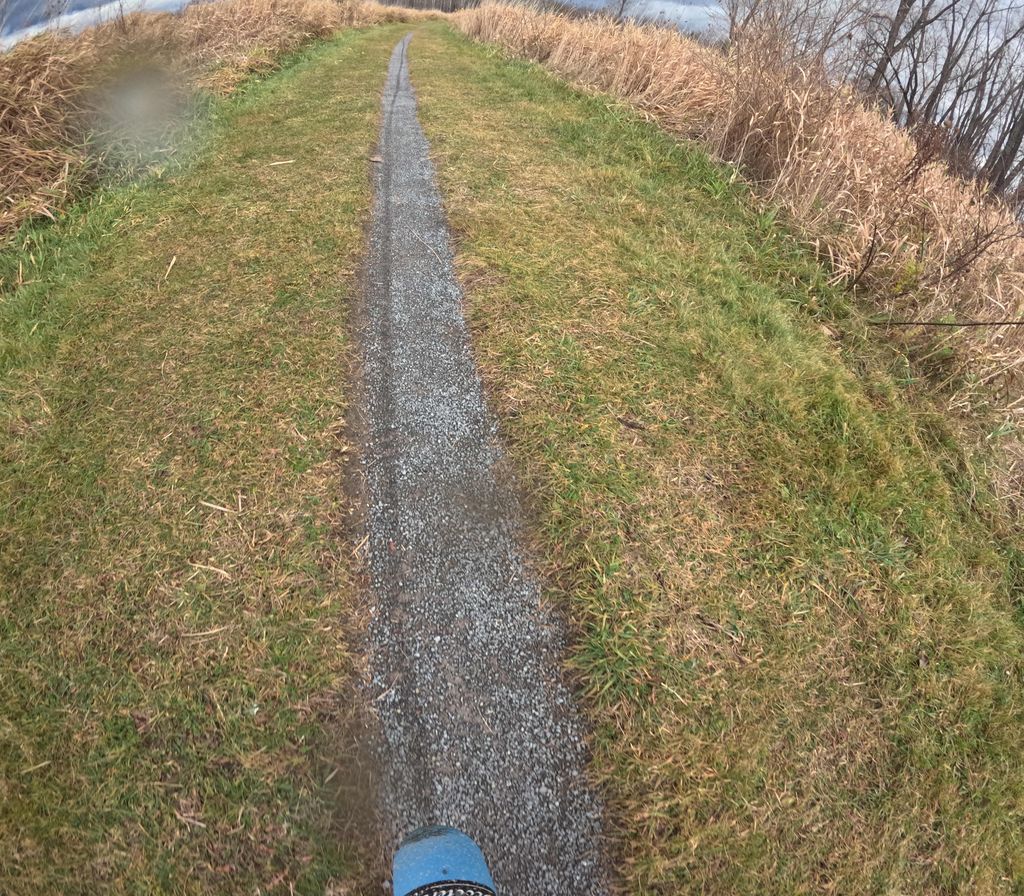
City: ottawa-gatineau